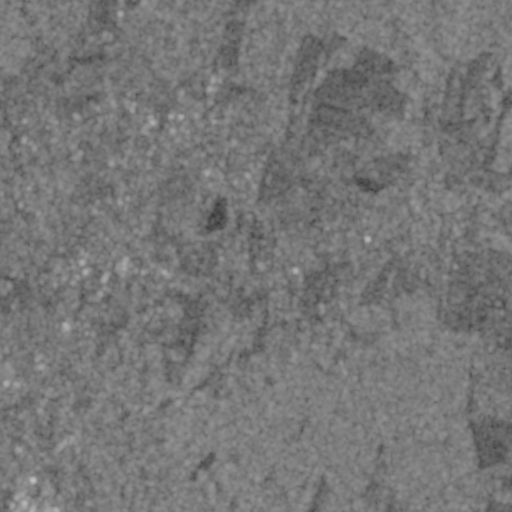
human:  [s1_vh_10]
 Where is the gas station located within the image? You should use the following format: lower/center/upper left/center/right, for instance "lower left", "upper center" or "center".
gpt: The gas station is located in the upper left of the image.
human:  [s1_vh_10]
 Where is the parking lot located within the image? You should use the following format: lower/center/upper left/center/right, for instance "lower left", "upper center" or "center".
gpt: The parking lot is located in the lower left of the image.
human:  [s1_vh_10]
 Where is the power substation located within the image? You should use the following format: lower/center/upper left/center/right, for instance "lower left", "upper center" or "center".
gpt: The power substation is located in the lower left of the image.
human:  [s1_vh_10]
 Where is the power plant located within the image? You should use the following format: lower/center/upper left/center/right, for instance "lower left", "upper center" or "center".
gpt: There is no power plant in the image.

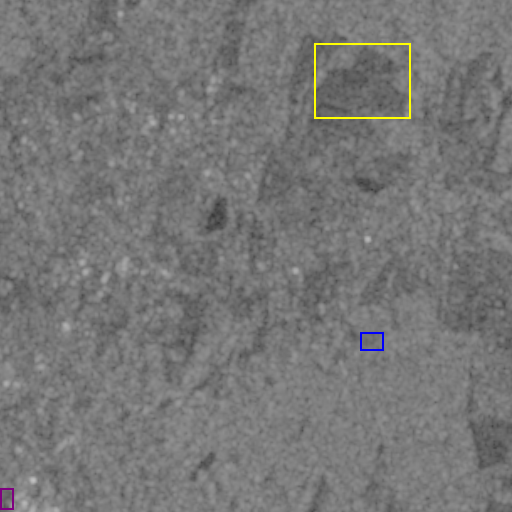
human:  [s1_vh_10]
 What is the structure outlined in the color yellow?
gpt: The structure outlined in yellow is a crop field.
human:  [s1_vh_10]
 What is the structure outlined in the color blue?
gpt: The structure outlined in blue is a park.
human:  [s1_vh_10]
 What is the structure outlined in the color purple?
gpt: The structure outlined in purple is a parking lot.
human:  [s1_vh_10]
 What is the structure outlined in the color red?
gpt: There is no red outline.